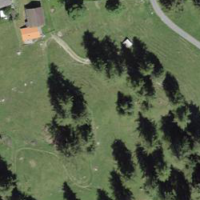
EUNIS habitat code: 43
Species observed at this site:
Rumex alpinus
Mesembrina meridiana
Cupido minimus